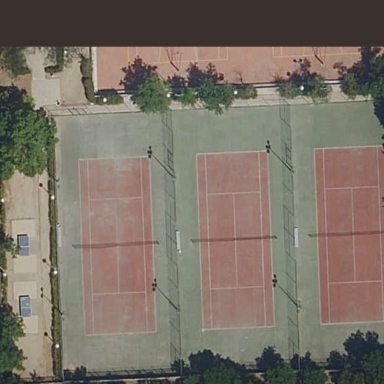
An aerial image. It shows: Tennis court on the leisure land pitch.